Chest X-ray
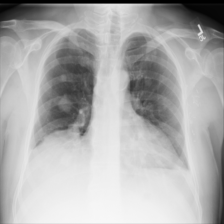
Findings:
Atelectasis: negative
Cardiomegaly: negative
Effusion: negative
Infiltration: negative
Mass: negative
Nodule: positive
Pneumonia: negative
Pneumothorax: negative
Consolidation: negative
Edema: negative
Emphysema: negative
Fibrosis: negative
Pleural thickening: negative
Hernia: negative